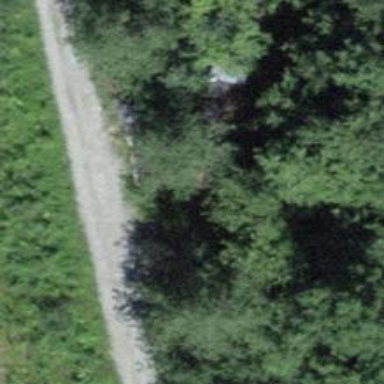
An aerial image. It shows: Unpaved track road.